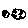
Label: moon